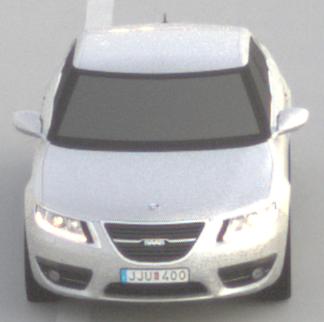
Make: Saab
Model: 5-Sep
Detailed model: 9-5 1.6T
Model produced from: 2010/06
Model produced until: 2011/12
Doors: 4
Color: white
Road condition: dry road
Daytime: sunrise or sunset
Contrast: low contrast